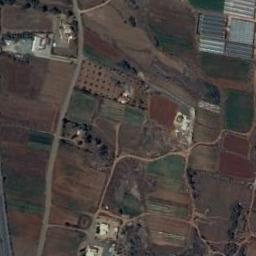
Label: rectangular_farmland